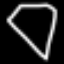
Label: diamond